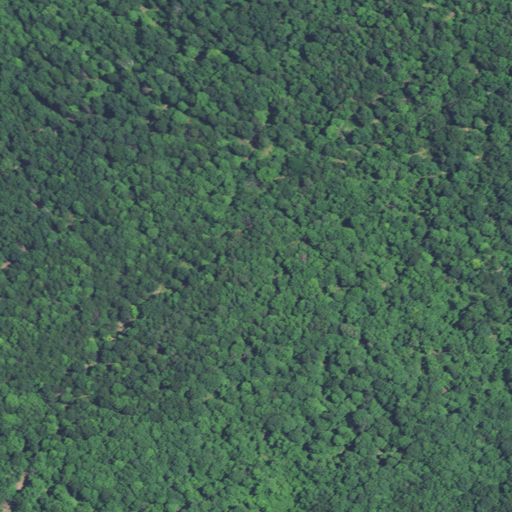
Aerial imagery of ridge(s) in West Virginia named Abrams Ridge containing only deciduous forest